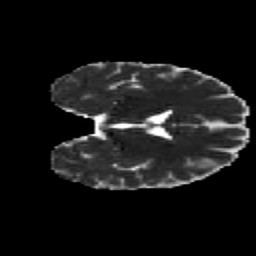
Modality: MD
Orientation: coronal
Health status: healthy
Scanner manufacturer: philips
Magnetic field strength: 3 T
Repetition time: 9.75 s
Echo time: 0.092 s